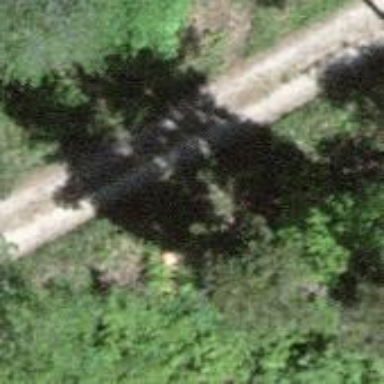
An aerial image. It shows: Track with grade3 tracktype.